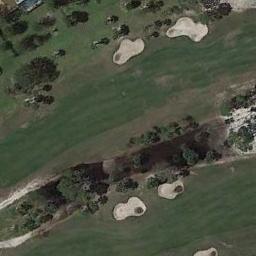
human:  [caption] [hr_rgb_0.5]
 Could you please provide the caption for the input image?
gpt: There are about a dozen bunkers on this lawn .

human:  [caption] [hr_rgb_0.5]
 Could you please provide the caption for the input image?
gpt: The golf course has some fairways, Barrier trees and sandpits and some barrier trees are on both sides of the fairways .

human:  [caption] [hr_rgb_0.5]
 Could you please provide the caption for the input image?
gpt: A lot of trees are beside the golf course .

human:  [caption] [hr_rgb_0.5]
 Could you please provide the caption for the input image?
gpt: There are a few bunkers and a few paths on the large green lawn on the golf course and many trees .

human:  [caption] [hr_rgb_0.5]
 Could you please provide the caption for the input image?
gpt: There are four bunkers and some trees on the golf course .